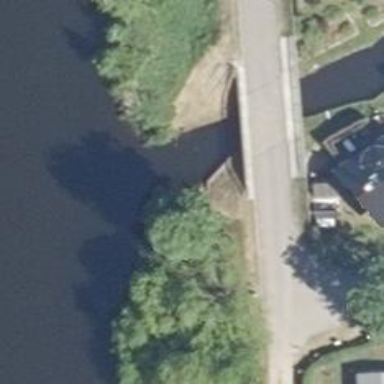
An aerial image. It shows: Residential road with asphalt surface. There is bridge over this road with sidewalks on both sides.